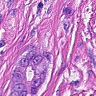
Metastatic tissue present: yes